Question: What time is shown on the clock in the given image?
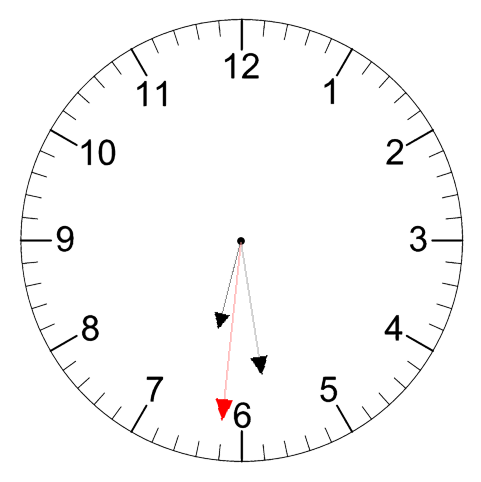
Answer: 06:28:31